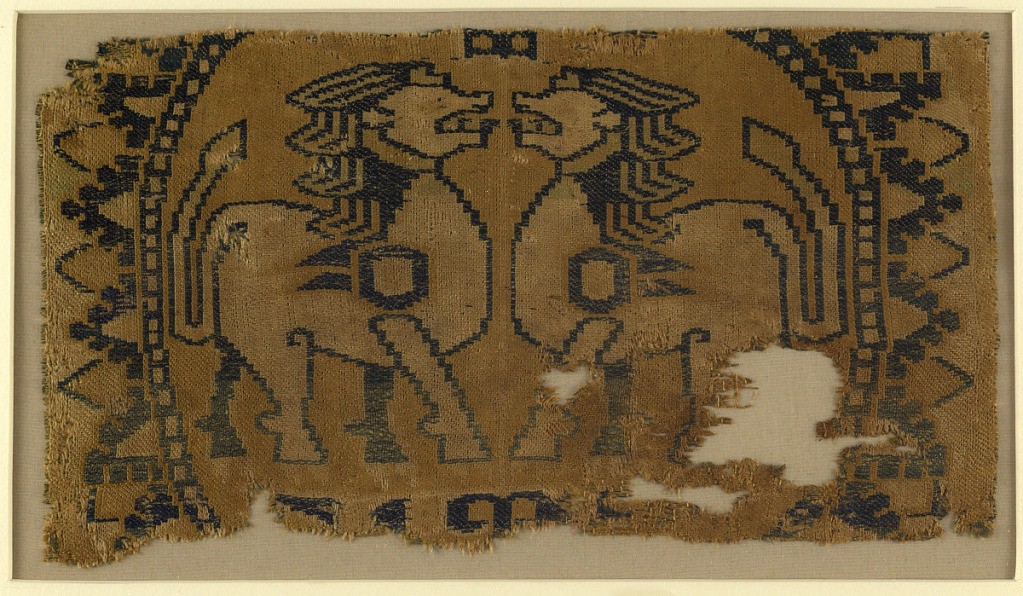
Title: Fragment
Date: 10th century
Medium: silk Technique: 2\1 twill with complementary wefts and inner warps Label: silk twill with complementary wefts
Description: Fragment containing an incomplete roundel enclosing a pair of confronted lions. The roundel has a dentate outer border, and an inner border which is a debased rendering of the Sassanian pearl motive, in which the pearls are squared off. Scaled outlines to all parts of the design. In dark blue, greenish-tan, cream, and at least one other shade of light tan on golden tan ground (all possibly faded).